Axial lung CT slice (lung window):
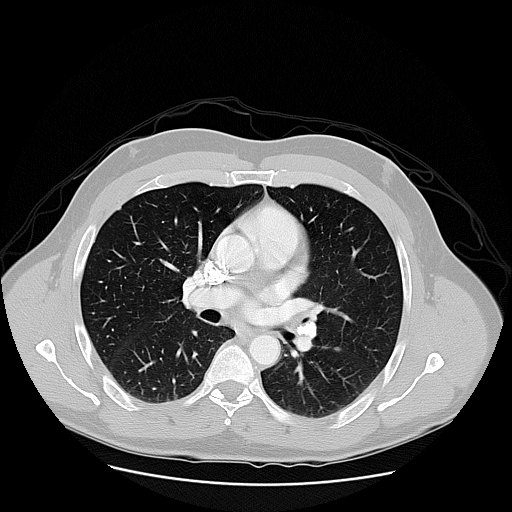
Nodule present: no